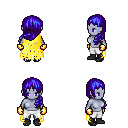
a pixel art fantasy rpg character, female body template, dark elf, purple skin, yellow tattered cape, white pants, blue left-swept hairstyle, gold gloves, black shoes, four views (front, back, left, right), 2x2 character sprite sheet, small pixel art, hard edges, no anti-aliasing